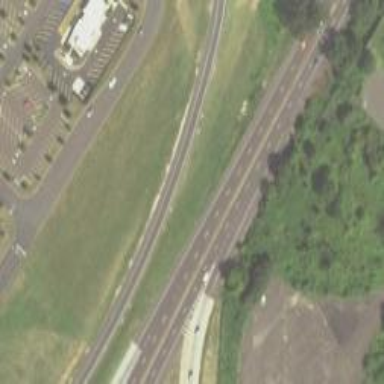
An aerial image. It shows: Motorway junction.